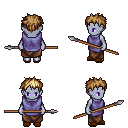
a pixel art fantasy rpg character, female body template, dark elf, purple skin, chain tabard jacket, robe skirt, blonde bedhead hairstyle, brown slippers, spear, four views (front, back, left, right), 2x2 character sprite sheet, small pixel art, hard edges, no anti-aliasing